Question: I'm creating a graphical timeline out of an excel document and I need to have small tags of the name of the event next to the marker for that event. Some of these are easy and are right justified but others are left justified and I need to figure out their width so that I can properly offset them.
'''
window.drawString("7/4-Fourth of July",horizontalIndex-Offset,verticalIndex);
'''
Currently I'm averaging the pixel width using an average of both font sizes 10 and 32, but this doesn't really cut it. Can someone help me get the exact offset?
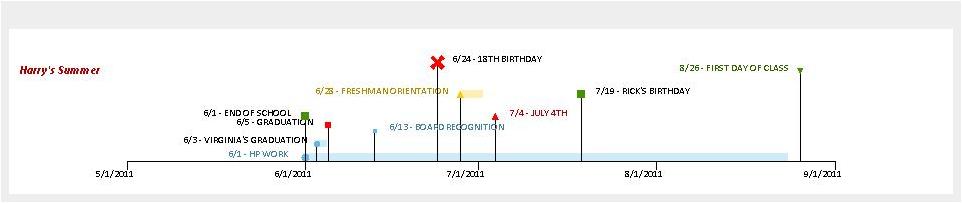
Answer: This thread explains how to do it:
<URL>
You should first get the font metrics, and then ask the metrics how wide a certain string is.